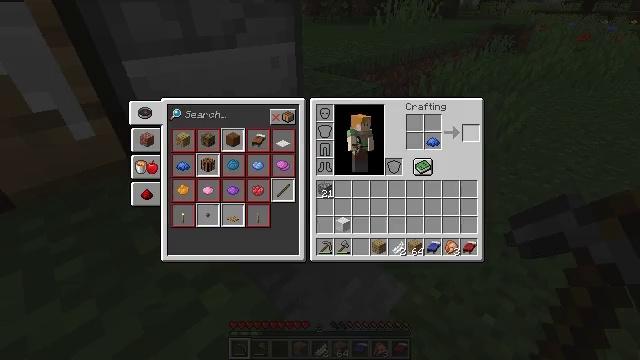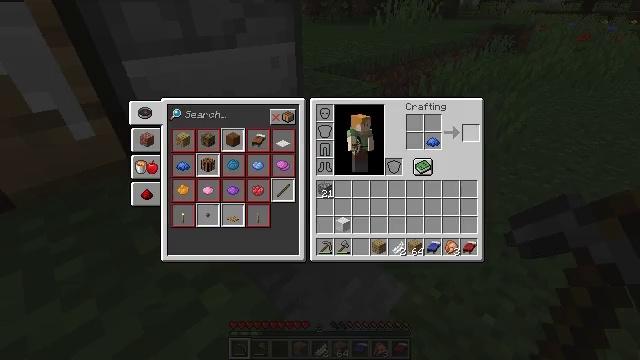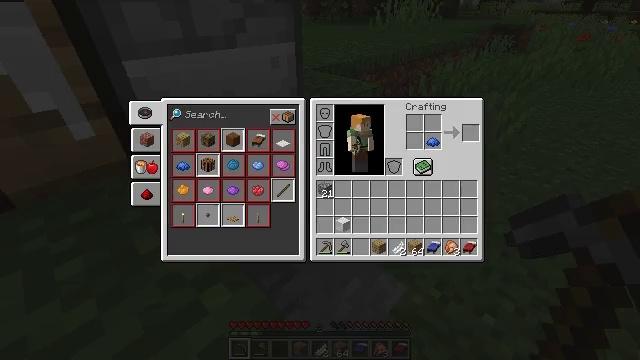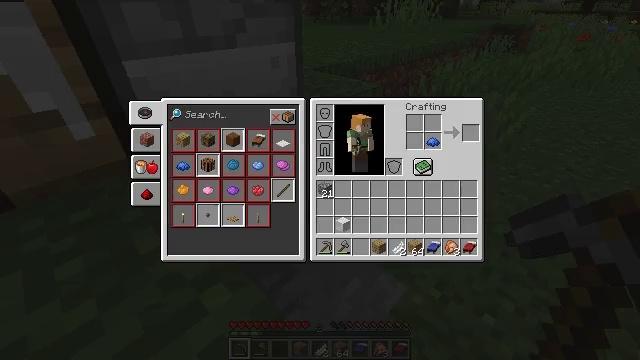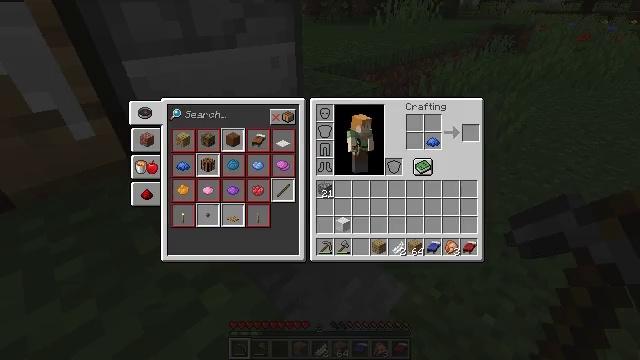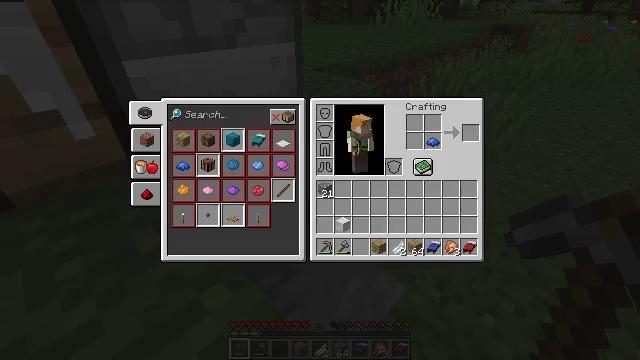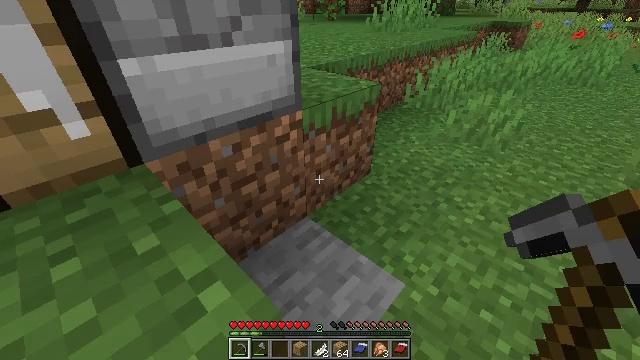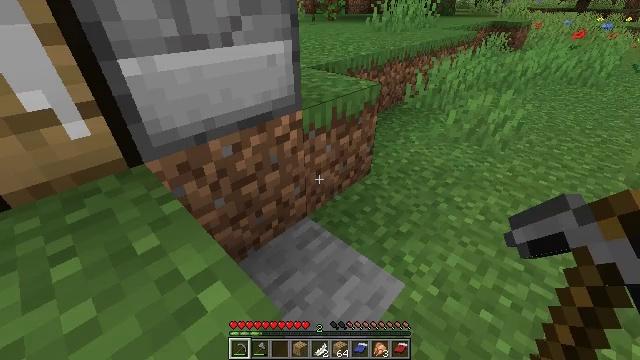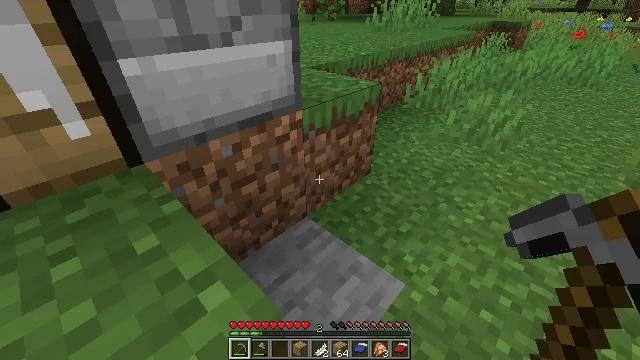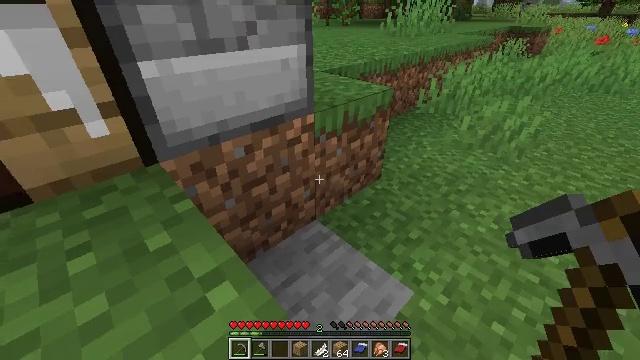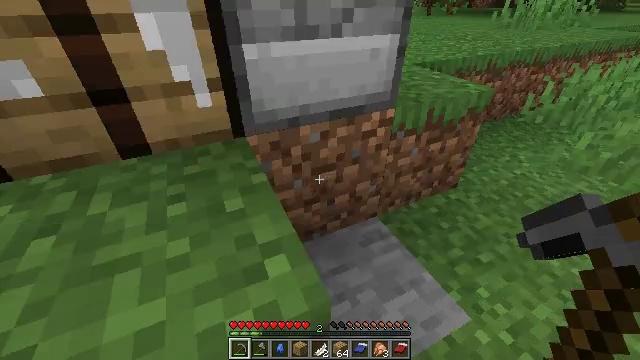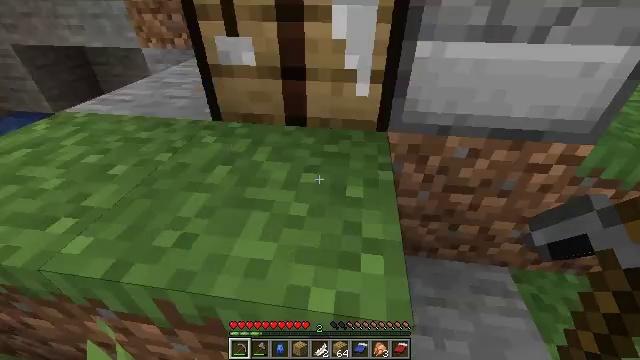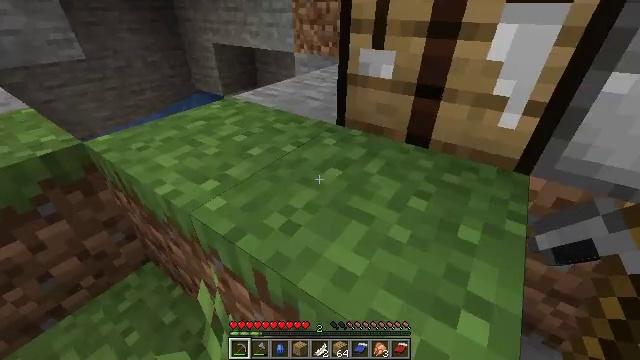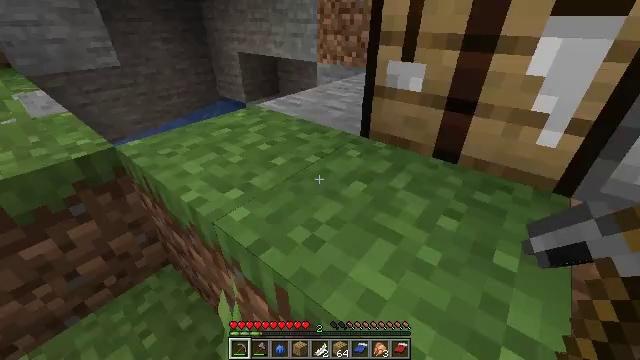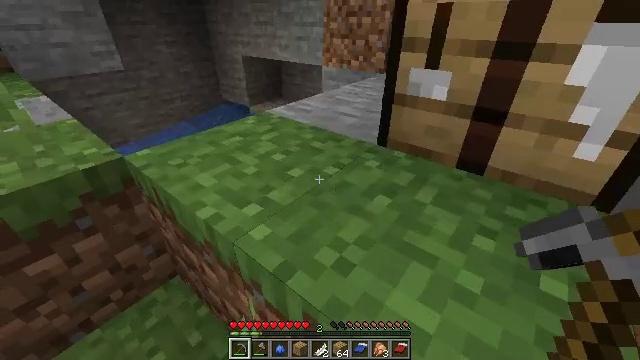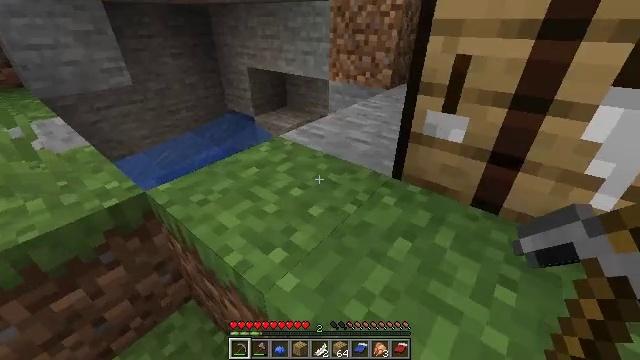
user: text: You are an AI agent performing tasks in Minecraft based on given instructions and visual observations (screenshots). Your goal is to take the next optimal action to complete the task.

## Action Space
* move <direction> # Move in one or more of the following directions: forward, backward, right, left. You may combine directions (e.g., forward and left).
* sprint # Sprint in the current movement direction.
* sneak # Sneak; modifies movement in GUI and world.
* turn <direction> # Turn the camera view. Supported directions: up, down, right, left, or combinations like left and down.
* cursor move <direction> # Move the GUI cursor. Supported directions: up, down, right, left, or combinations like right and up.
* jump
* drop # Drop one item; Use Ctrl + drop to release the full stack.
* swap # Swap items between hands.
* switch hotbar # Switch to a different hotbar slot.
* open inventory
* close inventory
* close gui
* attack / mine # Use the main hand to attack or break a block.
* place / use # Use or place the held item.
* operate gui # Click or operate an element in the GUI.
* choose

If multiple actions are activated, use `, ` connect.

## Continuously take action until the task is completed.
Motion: motion action
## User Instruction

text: drop red bed
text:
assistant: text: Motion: sneak, open gui
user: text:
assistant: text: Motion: sneak
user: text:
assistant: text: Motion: no_op
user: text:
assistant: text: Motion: no_op
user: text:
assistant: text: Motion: no_op
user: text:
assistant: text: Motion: no_op
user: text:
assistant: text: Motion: close gui
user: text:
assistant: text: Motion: no_op
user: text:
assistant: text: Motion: turn left
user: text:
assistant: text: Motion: turn left and down
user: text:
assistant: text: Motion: turn left
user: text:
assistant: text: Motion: move forward, turn left and up
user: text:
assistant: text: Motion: move forward, turn left and up
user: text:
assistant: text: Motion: move forward
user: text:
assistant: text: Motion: move forward, jump
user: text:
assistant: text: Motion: move forward, jump
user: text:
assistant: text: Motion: move forward, turn right, jump
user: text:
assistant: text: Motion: move forward, turn right and down, jump
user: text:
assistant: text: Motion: move forward, turn right and down
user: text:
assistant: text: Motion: move forward, turn down
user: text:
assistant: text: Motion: move forward, turn down
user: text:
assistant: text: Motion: move forward, turn down
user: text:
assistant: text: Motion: move forward
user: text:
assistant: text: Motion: no_op
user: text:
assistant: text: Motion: turn down
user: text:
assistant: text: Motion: turn down
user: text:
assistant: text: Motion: no_op
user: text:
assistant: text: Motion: no_op
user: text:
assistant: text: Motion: move right
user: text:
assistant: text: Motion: move right